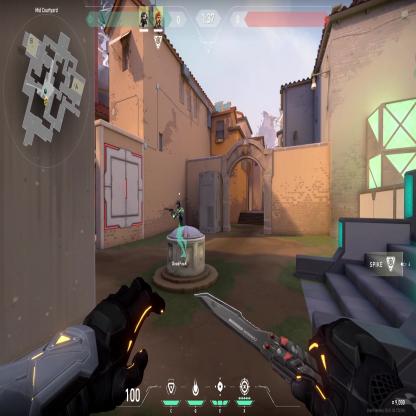
Label: teammate